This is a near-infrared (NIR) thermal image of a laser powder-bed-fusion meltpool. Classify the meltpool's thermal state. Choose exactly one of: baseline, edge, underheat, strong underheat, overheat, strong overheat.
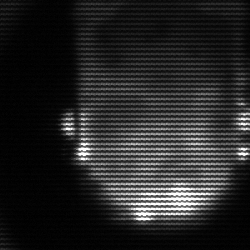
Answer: baseline